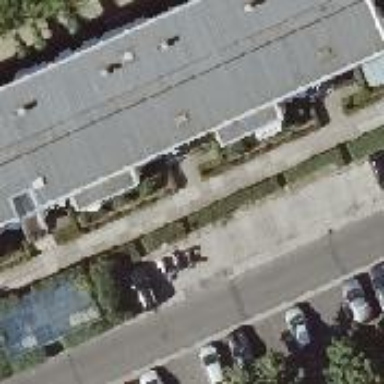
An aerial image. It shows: Street-side parking area with concrete surface.